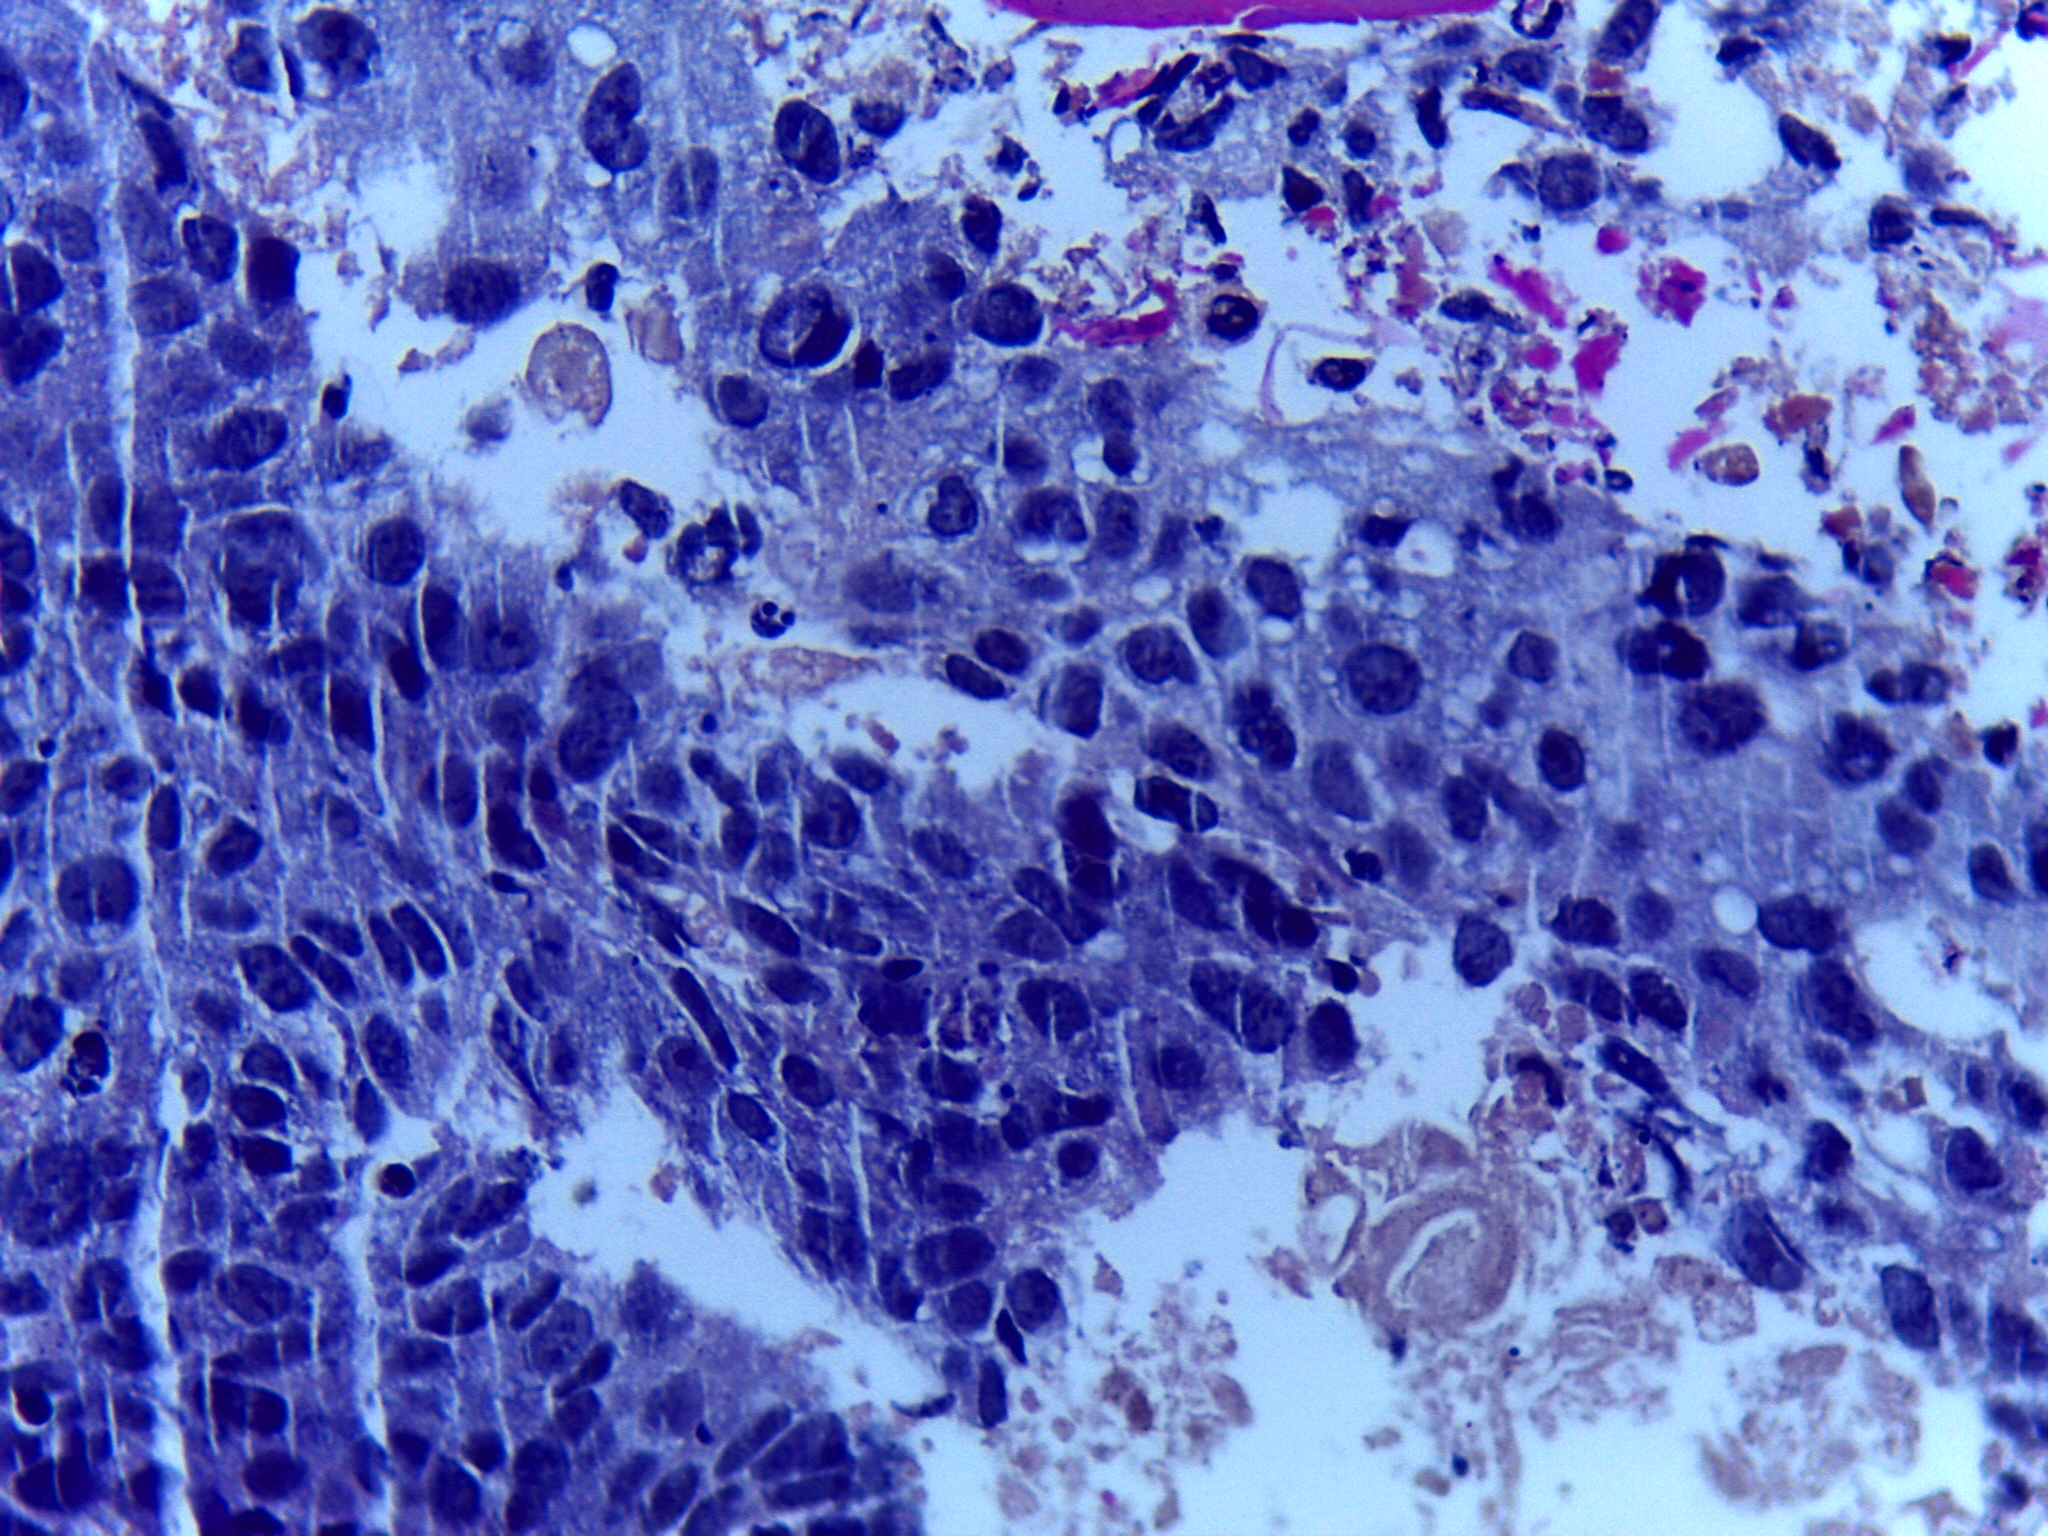
Diagnosis: OSCC